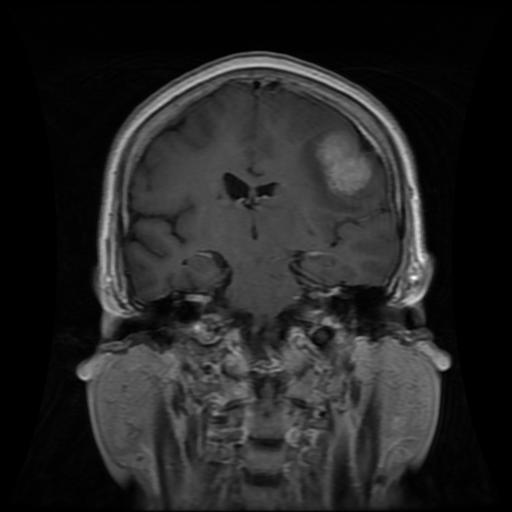
Label: meningioma